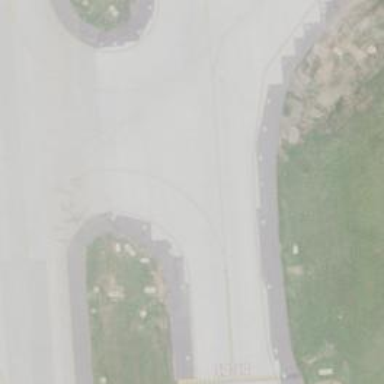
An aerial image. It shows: View of taxiway at the airport.